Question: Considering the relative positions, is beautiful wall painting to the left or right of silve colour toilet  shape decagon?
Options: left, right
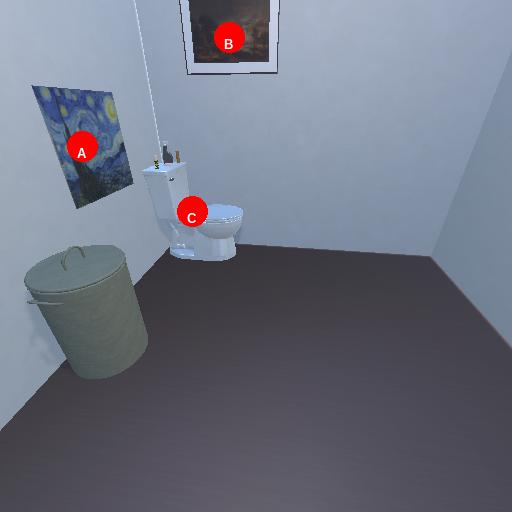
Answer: left